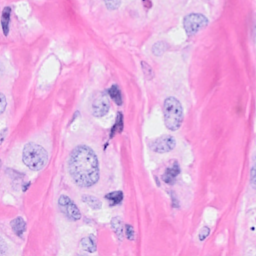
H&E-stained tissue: Breast